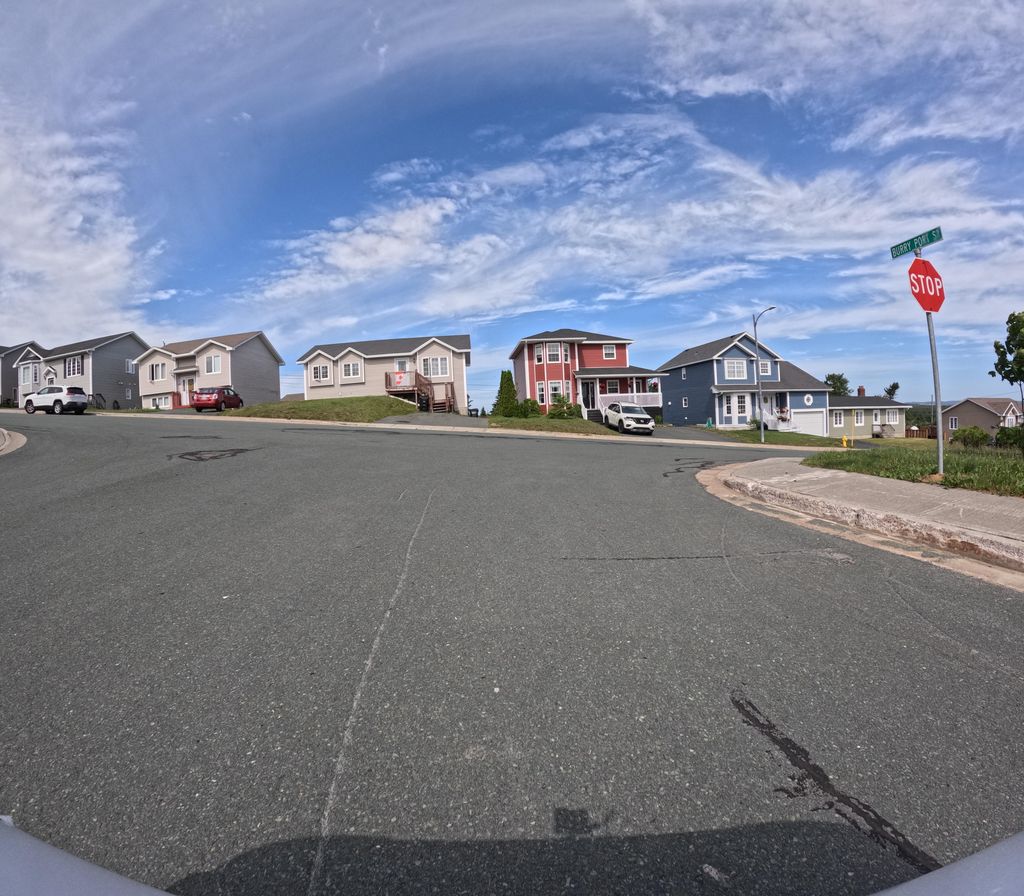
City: st_johns